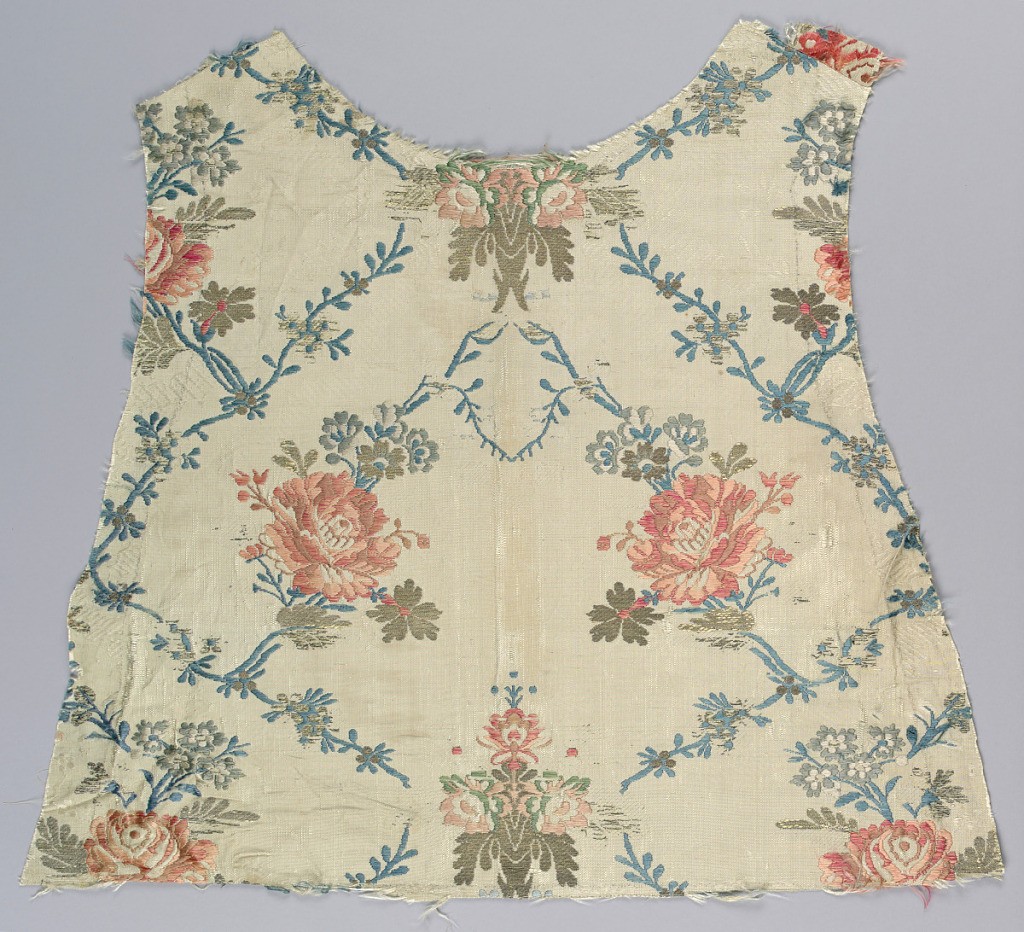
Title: Fragment
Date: mid-18th century
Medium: silk, metallic thread Technique: compound weave with discontinuous supplementary weft (brocaded)
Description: Mirror image on center line pattern of long branches and polychrome flowers on white ground.